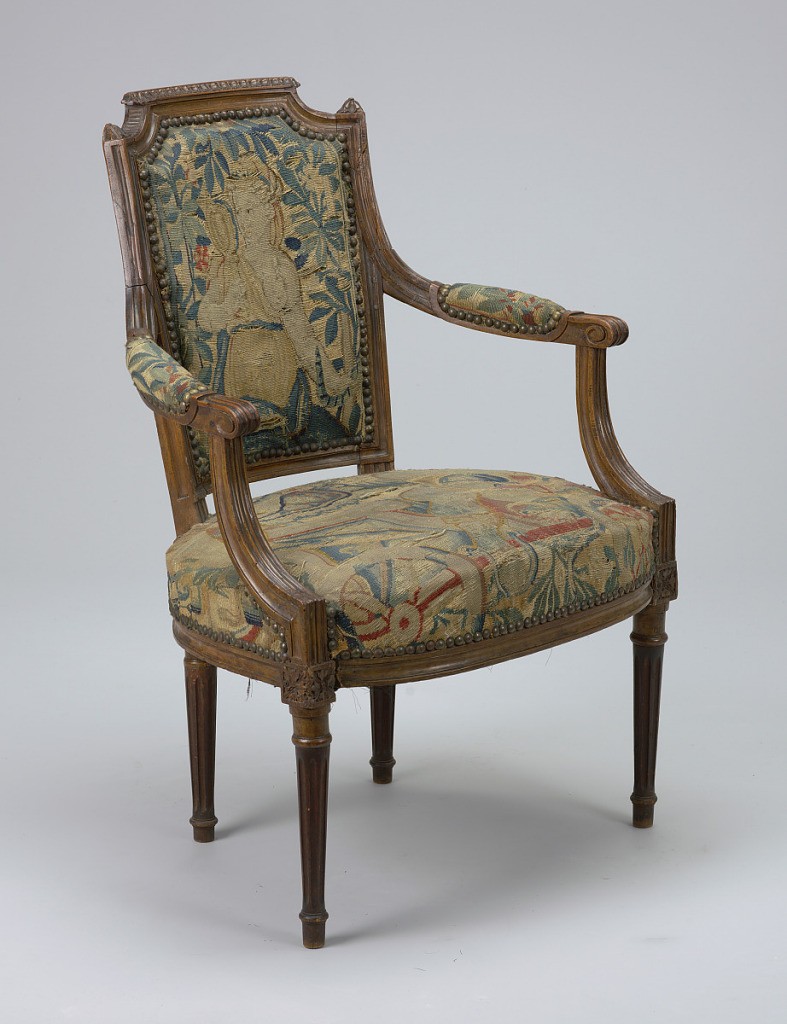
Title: Chairs
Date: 1780–90
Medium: fruitwood, wool tapestry, brass-headed nails
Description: The chairs' frames are of carved, unpainted fruitwood.  The chairs' backs, seats, and armpads are upholstered and eged with brass-headed nails.  The chairs' backs are rectangular, wider at the top than at the bottom.  The chairs' top rails are carved in leaf designs on a narrow project-center cornices that groove in concave side curves.  Pyramided acanthus finial surmounts each side rail.  The chair arms terminate in scrolls above curved supports.  The chairs' bowed seat rail rests on  fluted and tapered legs, terminating in plain tapered feet.  The chairs' forelegs are surmounted by cubical blocks.